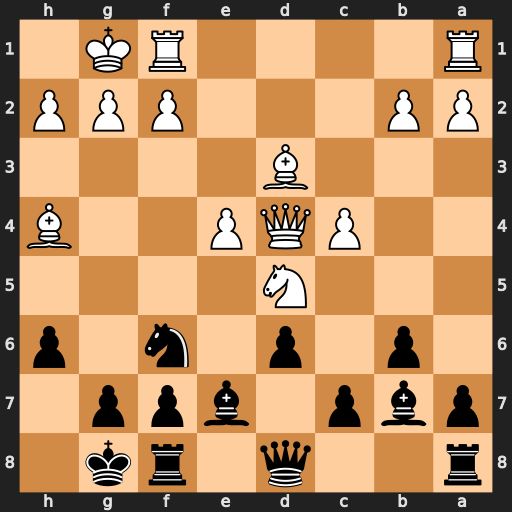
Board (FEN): r2q1rk1/pbp1bpp1/1p1p1n1p/3N4/2PQP2B/3B4/PP3PPP/R4RK1
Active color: b
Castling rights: -
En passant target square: -
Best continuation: Nxd5 cxd5 Bxh4